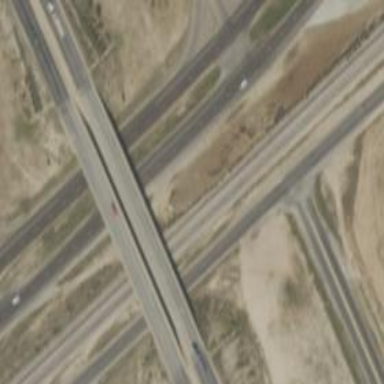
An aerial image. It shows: Bridge over motorway.